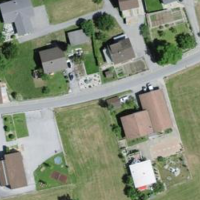
EUNIS habitat code: 55
Species observed at this site:
Apis mellifera